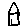
Label: house